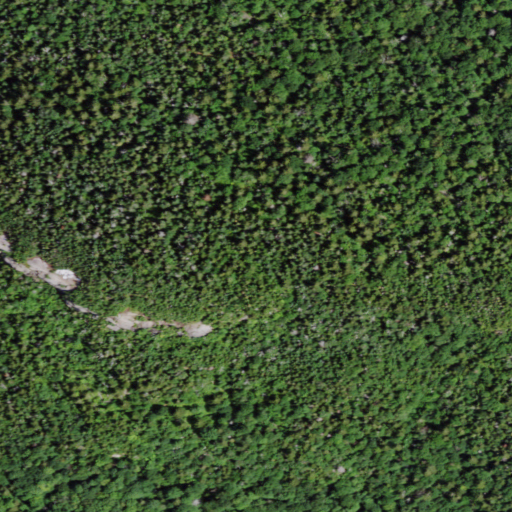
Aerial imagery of mountain in New York named Mount Van Hoevenberg containing evergreen forest, mixed forest, and deciduous forest